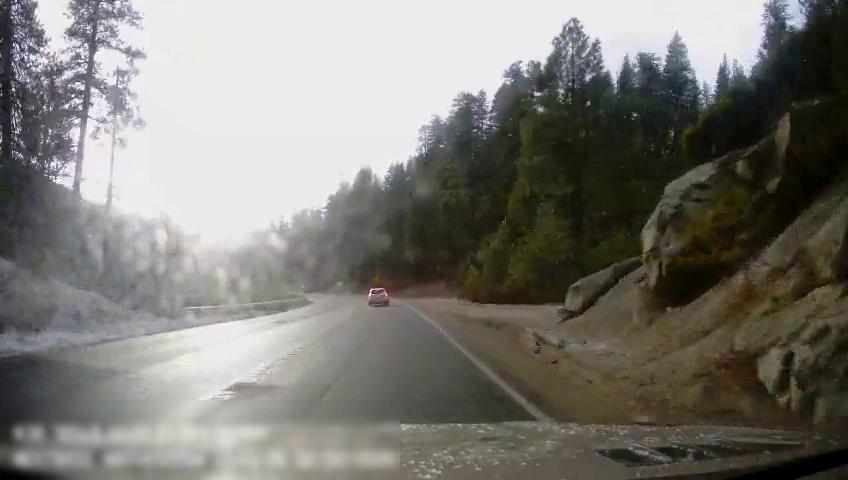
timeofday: Day
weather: Sunny
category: Drivable Space
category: Vehicles | SUV
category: Lanes | Alternate Lane